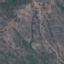
Land use / land cover: HerbaceousVegetation